Question: What I'm trying to do is to enable CORS (Cross-origin Resource Sharing) for .net MVC 5 Azure website .
I always get the same error
> XMLHttpRequest cannot load <URL>' is therefore not allowed access. The response had HTTP status code 400.
I have managed to enable this when developing locally, setting my project to and adding the following to web.config
'''
<system.webServer>
<httpProtocol>
<customHeaders>
<add name="Access-Control-Allow-Origin" value="*" />
<add name="Access-Control-Allow-Methods" value="GET, POST, OPTIONS"/>
<add name="Access-Control-Allow-Headers" value="Content-Type, Accept, SOAPAction"/>
<add name="Access-Control-Max-Age" value="<PHONE>"/>
</customHeaders>
</httpProtocol>
</system.webServer>
'''
That adds the '' header. But that does not seem to work on the Azure website.
And I can't find any settings like in the Mobile Services where you can allow this like you see here.

Since I know you are all going to ask for code (that works locally btw) there you have the simple Jquery call to the service
'''
$.ajax({
url: 'https://someservice-I-have-no-control-over',
dataType: 'json',
contentType: 'application/json',
type: 'GET',
success: function (response) {
$.each(response, function (key, value) {
console.log("success"); //Doesn't happen! :-(
});
},
error: function (xhr, text, error) {
if ($.isFunction(onError)) {
onError(xhr.responseJSON);
}
}
});
'''
So any thoughts?
I am calling a service that I have no control over that is a https one, in a javascript (not a controller) that is mine.
Ok I thought that I could intercept the response from the third party service and add this header before the browser rejects it. As I see it that is not possible (right?). ?
If I capture the call to this service with e.g <URL>.
Request (to <URL>
'''
GET /someservice-I-have-no-control-over/SomeAction/44 HTTP/1.1
Host: someservice-I-have-no-control-over.com
User-Agent: Mozilla/5.0 (Windows NT 6.3; WOW64; rv:37.0) Gecko/20100101 Firefox/37.0
Accept: text/html,application/xhtml+xml,application/xml;q=0.9,*/*;q=0.8
Accept-Language: en-US,en;q=0.5
Accept-Encoding: gzip, deflate
Connection: keep-alive
If-None-Match: "53867cff-96b0-411f-88b7-d84765f9f8e8"
Cache-Control: max-age=0
'''
Reply
'''
HTTP/1.1 304 Not Modified
Cache-Control: max-age=900
Server: Microsoft-IIS/8.5
X-AspNet-Version: 4.0.30319
X-Powered-By: ASP.NET
Access-Control-Allow-Methods: GET, POST, PUT, DELETE, OPTIONS
Date: Tue, 24 Feb 2015 11:06:53 GMT
'''
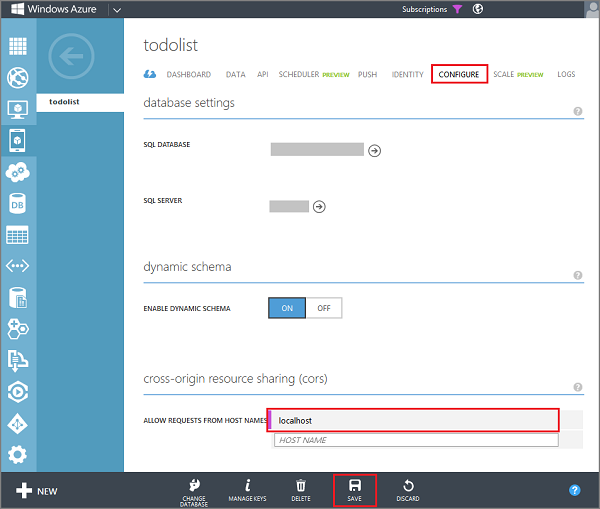
Answer: Not possible.
It works locally because it's the that must have the allow headers, and when you call your own webserver from your javascript you can add those headers.
When you call the real website they do probably not add the CORS allow header ('Access-Control-Allow-Origin') and your request is therefore denied.
What you could do is either to use JSONP or proxy all requests through your own website.
You could for instance use my CORS proxy: <URL>. It's intended usage is for IE9 and below, but works just as fine for all requests.